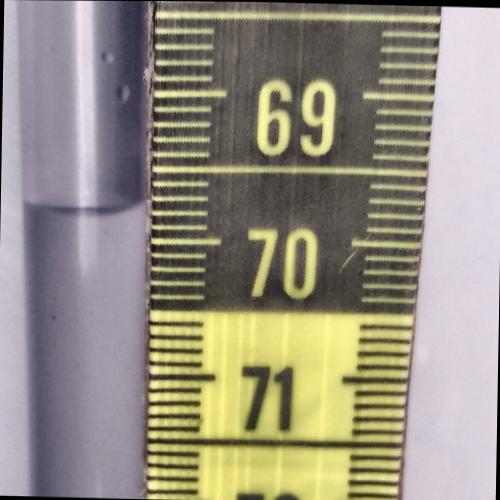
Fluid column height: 69.7 cm